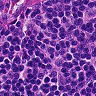
Metastatic tissue present: no